九年级 · 组合几何学
如图所示, 在 $\triangle M B C$ 中, $\angle B=90^{\circ}, \angle M=30^{\circ}, C M=6$, 点 $A$ 在 $M B$ 上, 以 $A B$ 为直径作 $\odot O$ 与 $M C$ 相切于点 $D$, 则 $M D$ 的长为 $(\quad)$

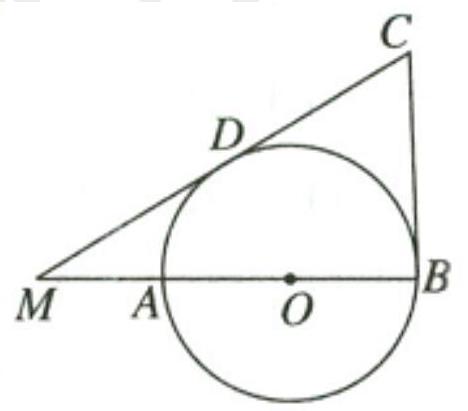
A. 1
B. 4
C. 2
D. 3
答案: D